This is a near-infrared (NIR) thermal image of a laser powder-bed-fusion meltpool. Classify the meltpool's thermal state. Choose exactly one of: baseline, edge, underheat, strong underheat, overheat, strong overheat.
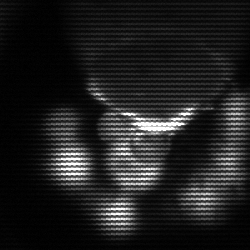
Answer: edge